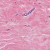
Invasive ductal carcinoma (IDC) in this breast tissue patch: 0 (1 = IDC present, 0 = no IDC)